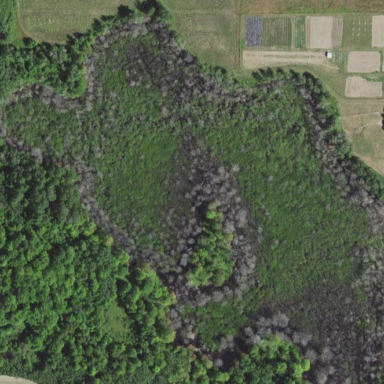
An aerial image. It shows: Swampy wetland area.